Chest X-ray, PA view. Patient: 57 years old, sex M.
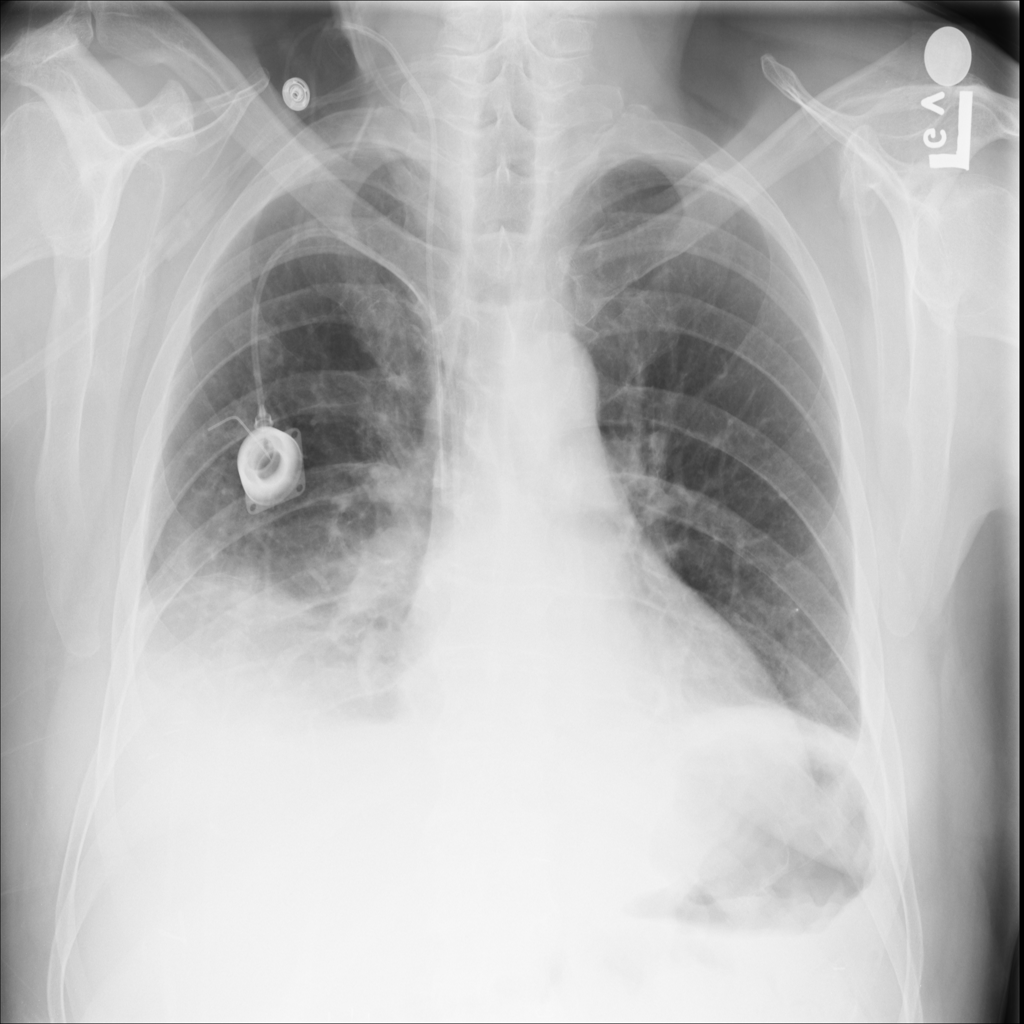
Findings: Atelectasis